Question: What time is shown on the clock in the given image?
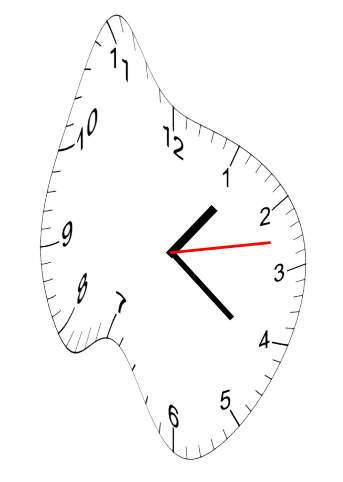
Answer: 01:21:13